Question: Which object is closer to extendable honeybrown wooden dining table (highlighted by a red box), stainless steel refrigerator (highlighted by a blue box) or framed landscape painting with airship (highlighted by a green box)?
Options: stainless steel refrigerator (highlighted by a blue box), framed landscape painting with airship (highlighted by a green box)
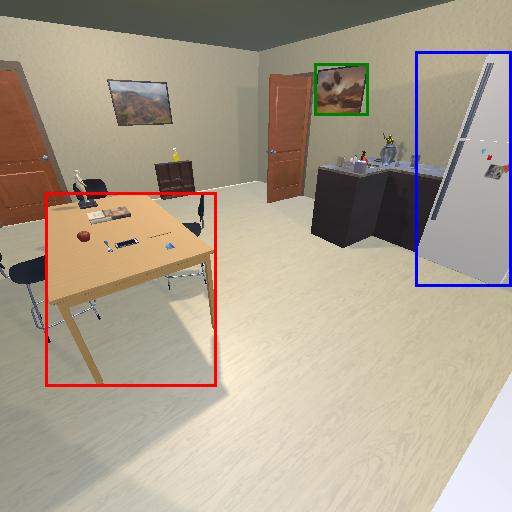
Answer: stainless steel refrigerator (highlighted by a blue box)